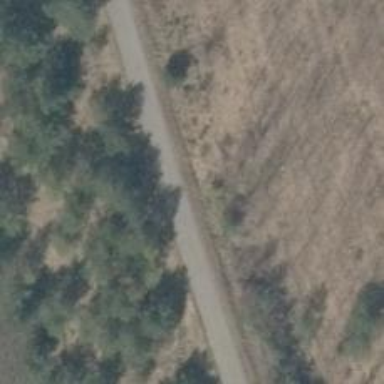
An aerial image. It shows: Asphalt cycleway.